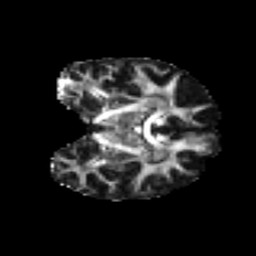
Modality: FA
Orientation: coronal
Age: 37
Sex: male
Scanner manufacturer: ge
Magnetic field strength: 3 T
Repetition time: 7.8 s
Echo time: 0.0607 s